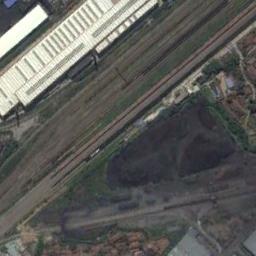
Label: railway